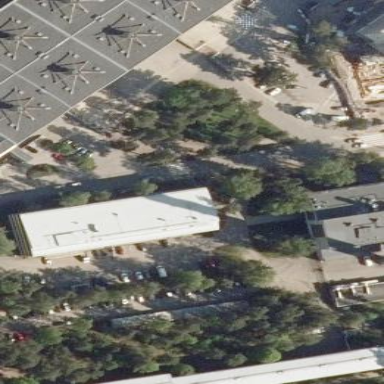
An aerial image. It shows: Building with flat roof made of tar paper.